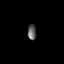
Tissue: prostate
Cell type: Myeloid cells
Senescence score: 0.7215
Nuclear area (px): 128
Mean DAPI intensity: 98.922